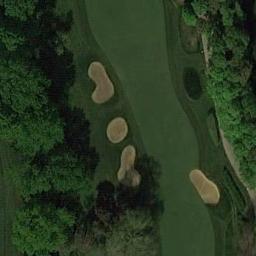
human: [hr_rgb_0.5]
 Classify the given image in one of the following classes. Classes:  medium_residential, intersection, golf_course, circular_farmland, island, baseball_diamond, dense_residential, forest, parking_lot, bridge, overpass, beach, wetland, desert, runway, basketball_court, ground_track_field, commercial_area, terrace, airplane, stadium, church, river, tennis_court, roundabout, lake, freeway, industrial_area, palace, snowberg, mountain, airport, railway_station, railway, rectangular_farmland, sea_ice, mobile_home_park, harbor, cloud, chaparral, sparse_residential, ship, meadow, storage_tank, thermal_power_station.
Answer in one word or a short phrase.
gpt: golf_course